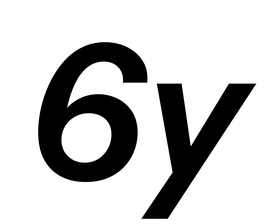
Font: InstrumentSans-Italic_SemiBold_Italic